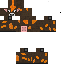
A female animal skin with medium skin, wearing brown long hair dressed in a blue hoodie and black pants, featuring a closed mouth.